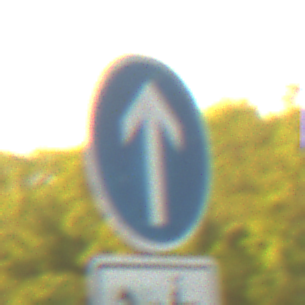
Verkehrszeichen: VorgeschriebeneFahrtrichtungGeradeaus
Zusatzzeichen unten: MehrspurigeFahrzeugeFrei9
Umgebung: Outdoor, RoadRail
Tageszeit: SunriseSunset
Wetter: Clear
Licht: Natural
Jahreszeit: NotSpecified
Kontrast: LowContrast